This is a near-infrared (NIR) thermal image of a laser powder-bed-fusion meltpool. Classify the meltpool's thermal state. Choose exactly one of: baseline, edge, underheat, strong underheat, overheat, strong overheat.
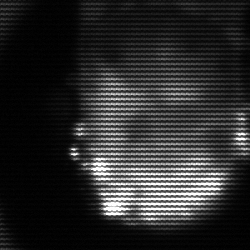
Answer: baseline